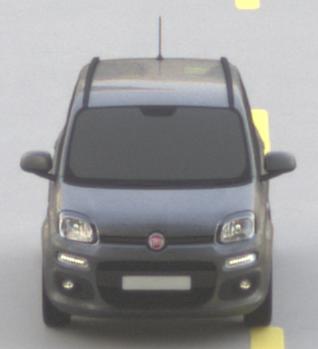
Make: Fiat
Model: Panda 1.2 8V
Detailed model: Panda (312)
Model produced from: 2013/02
Model produced until: 2013/12
Doors: 5
Color: gray
Road condition: dry road
Daytime: sunrise or sunset
Contrast: medium contrast